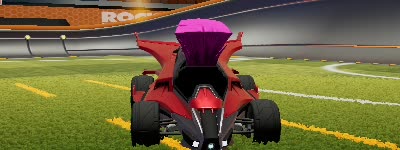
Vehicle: aftershock